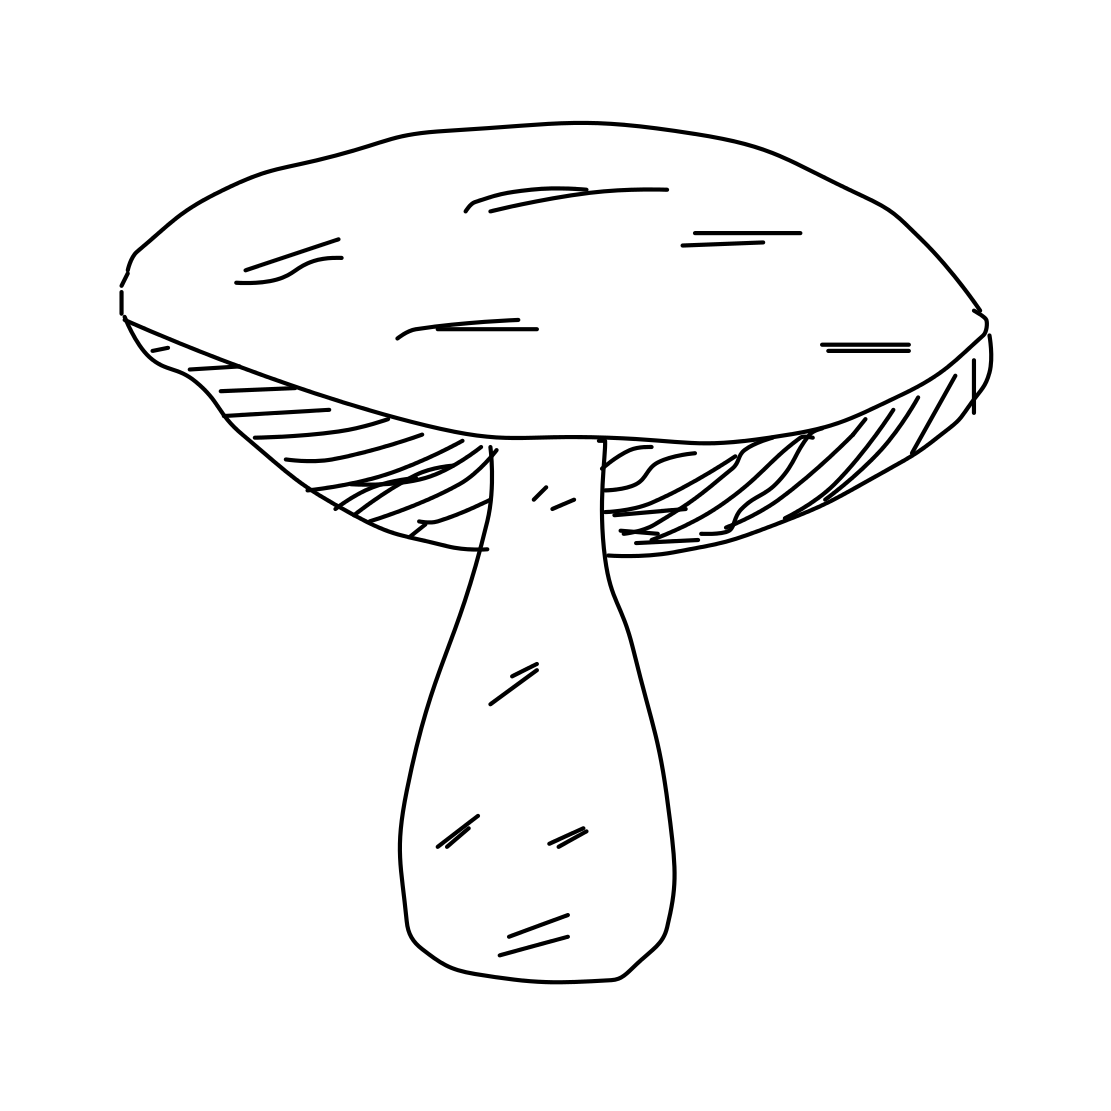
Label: mushroom